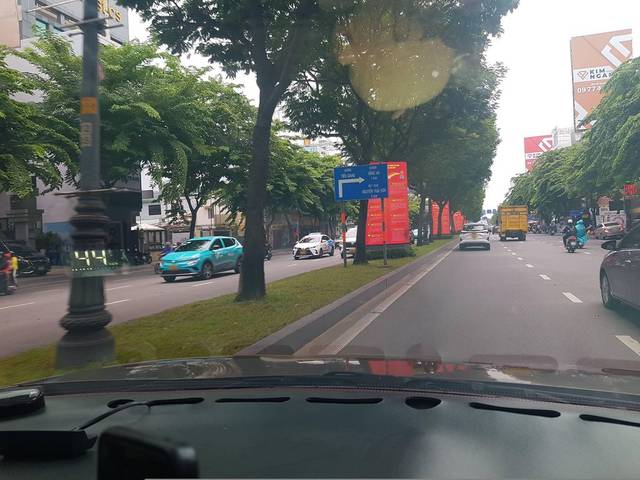
Region: Vietnam
Coordinates: 10.807, 106.664